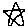
Label: star